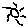
Label: sun